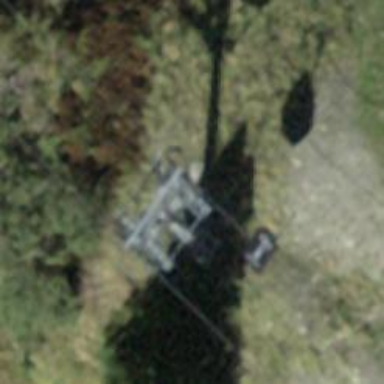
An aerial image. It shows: Pylon used for aerialway.